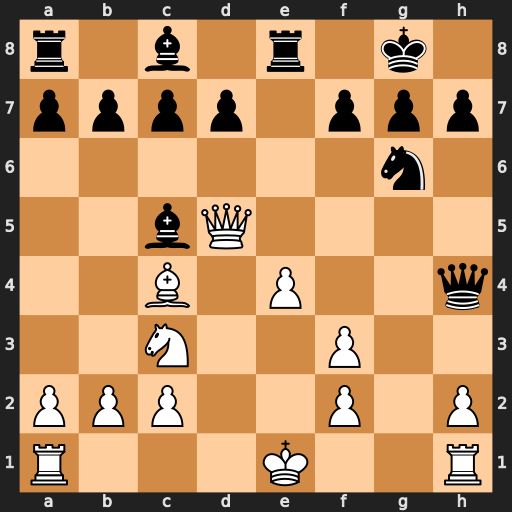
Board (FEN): r1b1r1k1/pppp1ppp/6n1/2bQ4/2B1P2q/2N2P2/PPP2P1P/R3K2R
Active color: w
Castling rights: KQ
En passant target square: -
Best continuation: Qxf7+ Kh8 Qxe8+